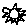
Label: sun